Question: I'm using stat to check if a file is still being transferred, but it's not working. If I copy a large file over the network (talking hundreds of gigabytes, they can take several minutes) and I run the script
'''
from os import stat
from time import sleep
While True:
stat("thefile.foo")
sleep(2)
'''
I expect to see either the time or the size changing, but it stays the same. Is there anything else I can use to check if a file is still transferring? This is on a windows server, unfortunately.

I tried this script, to actually read the file:
'''
import sys
finished=False
oldgb=0
while not finished:
f=open(thefile,"rb")
samp=f.read(1)
gb=0
while samp!= b'':
sys.stdout.flush()
gb+=<PHONE>
f.seek(gb)
samp=f.read(1)
print(gb/<PHONE>,samp)
f.close()
print(oldgb, gb)
if gb>oldgb:
oldgb=gb
else:
finished=True
'''
And noticed that while the file was being copied the bytes that hadn't been copied yet were initialised to zero, hence the file size not updating. I might use a checksum to check if the file has changed instead.
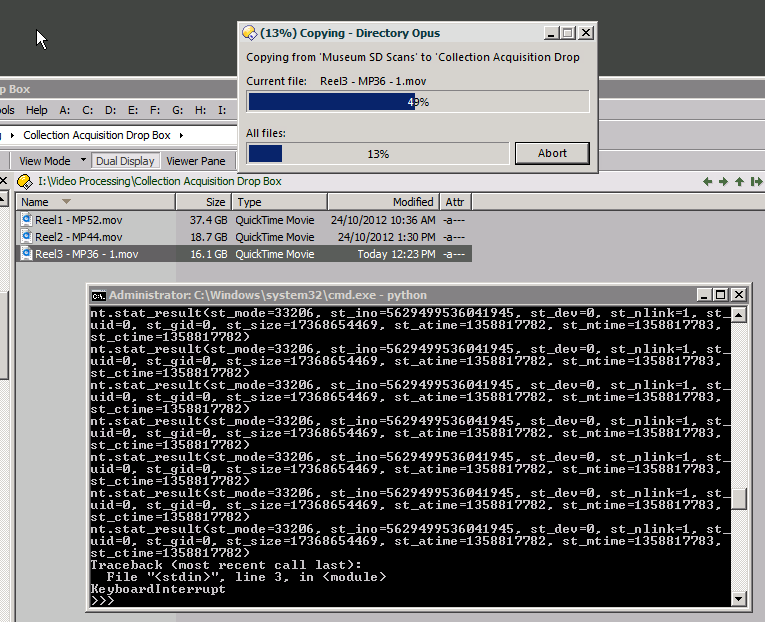
Answer: Ok here's the hackalicious solution: first I installed <URL>. I use that to see if the files have any open handles, thusly:
'''
import subprocess
from time import sleep
filename="file.foo"
finished = False
while not finished:
handlesactive=subprocess.check_output("handle.exe")
activehandles=str(handlesactive).count(filename)
if activehandles == 0: finished = True
print("still busy")
sleep(2)
'''
edit: this works for files being transferred on the machine itself - eg copied from one local file to another, however no file handles are created if a file is being transferred by an external machine. However the mtime of the file changed in that case (fortunately).
So for my use - in a script to scan a folder and check for new files - I ended up using a combination of checking for handles (for local files) and checking for mtime and size (for external files).